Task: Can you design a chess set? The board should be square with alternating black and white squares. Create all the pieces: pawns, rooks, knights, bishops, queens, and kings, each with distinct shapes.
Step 3381:
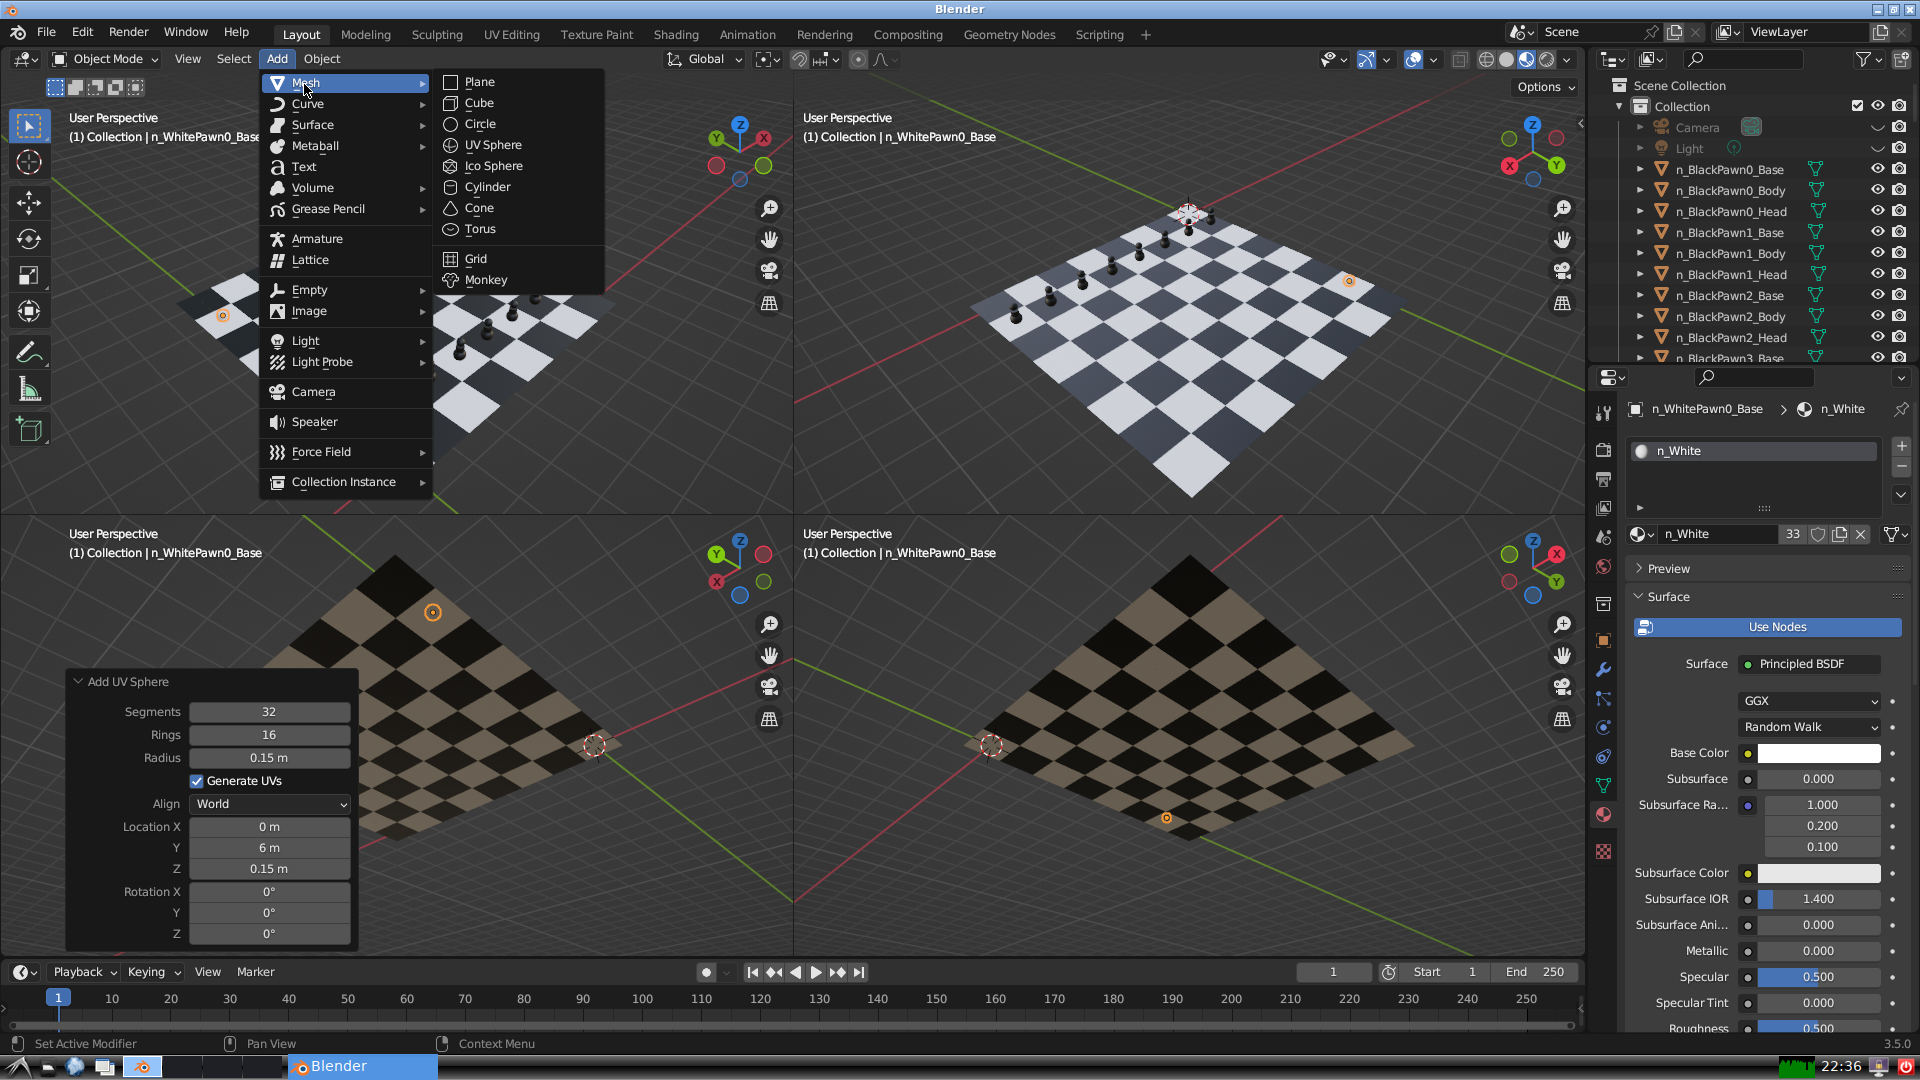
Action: {"mouse_move": [499, 187]}